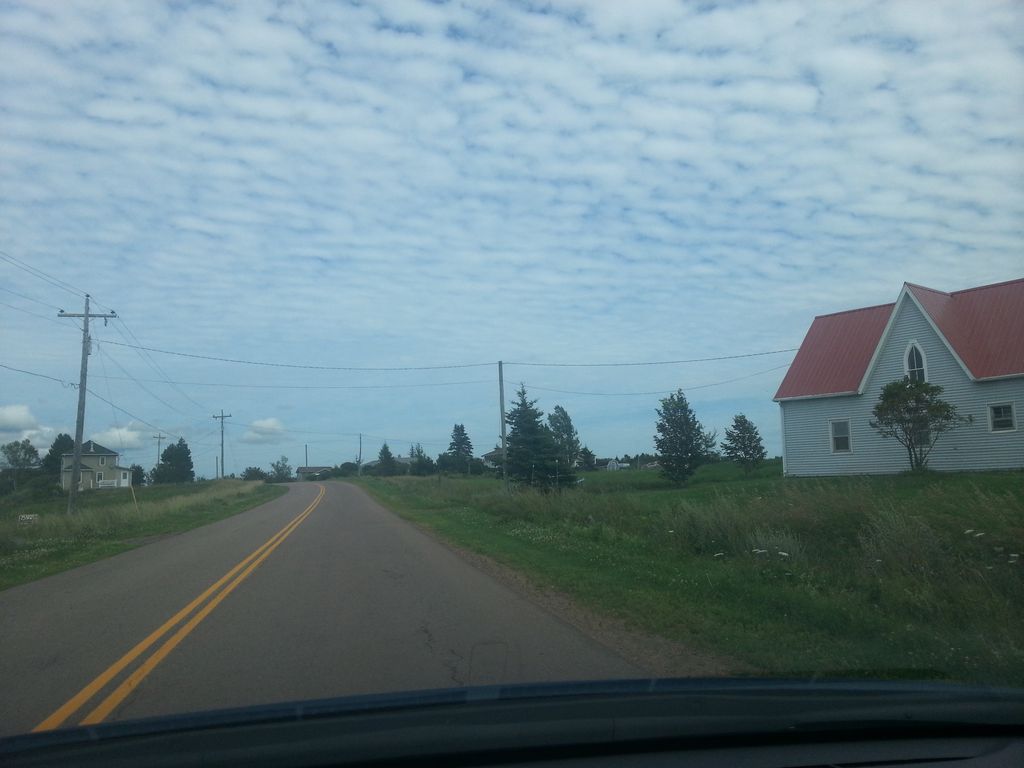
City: charlottetown